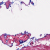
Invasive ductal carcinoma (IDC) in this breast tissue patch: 0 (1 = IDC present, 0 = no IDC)